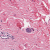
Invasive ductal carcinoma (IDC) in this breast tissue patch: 0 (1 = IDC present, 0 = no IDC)